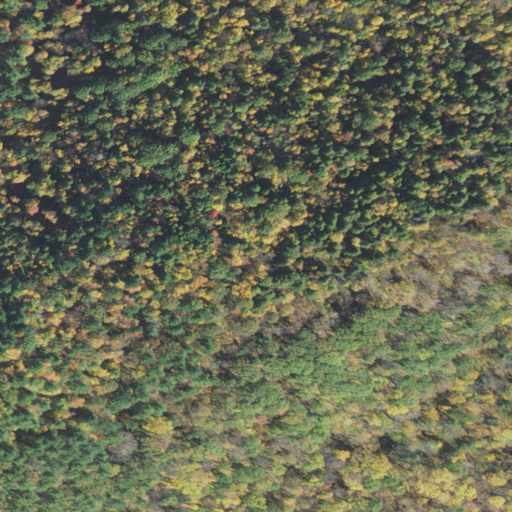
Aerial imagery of mountain in Vermont named Ginseng Hill containing mixed forest, deciduous forest, and evergreen forest